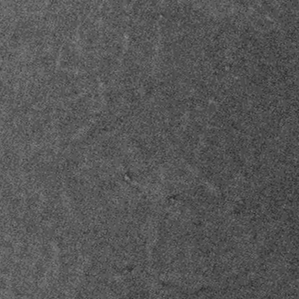
Label: frost